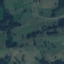
Label: Pasture